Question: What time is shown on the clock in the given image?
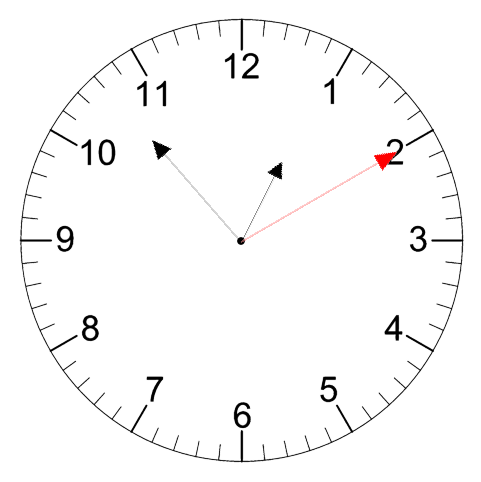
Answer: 12:53:10